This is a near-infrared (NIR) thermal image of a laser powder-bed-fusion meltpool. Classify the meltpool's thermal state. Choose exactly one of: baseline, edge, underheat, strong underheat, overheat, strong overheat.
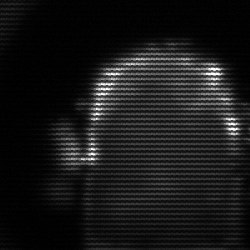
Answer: baseline